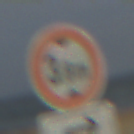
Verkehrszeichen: TatsaechlicheHoehe
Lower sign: RichtungsangabeDurchPfeile5
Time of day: MorningAfternoon
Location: Outdoor (Suburban)
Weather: PartlyCloudy
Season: NotSpecified
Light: Natural